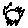
Label: sun